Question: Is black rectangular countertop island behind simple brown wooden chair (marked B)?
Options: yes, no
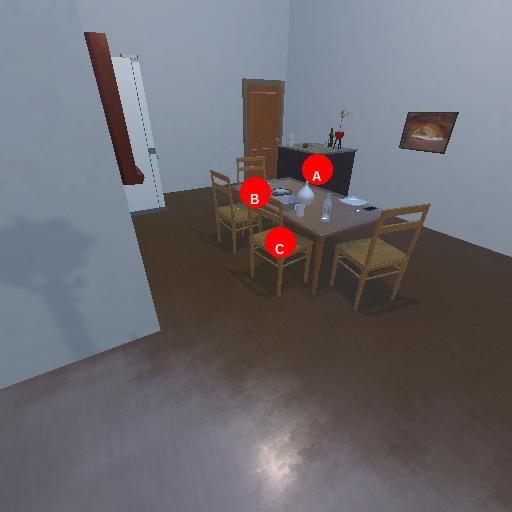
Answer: yes